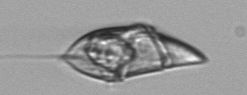
Label: Gyrodinium